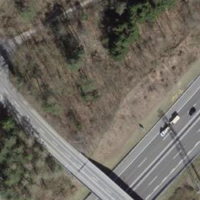
EUNIS habitat code: 41
Species observed at this site:
Milvus milvus